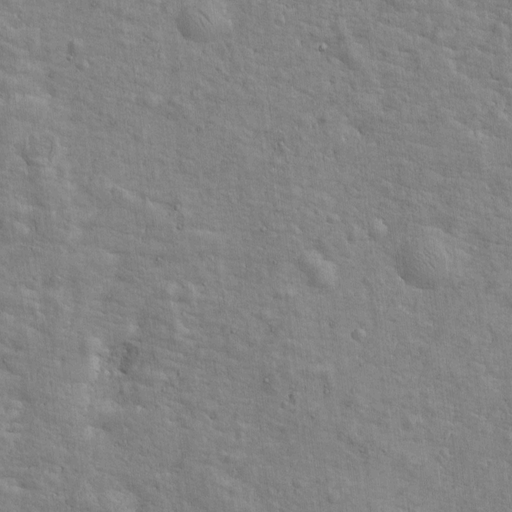
Classes present: Background